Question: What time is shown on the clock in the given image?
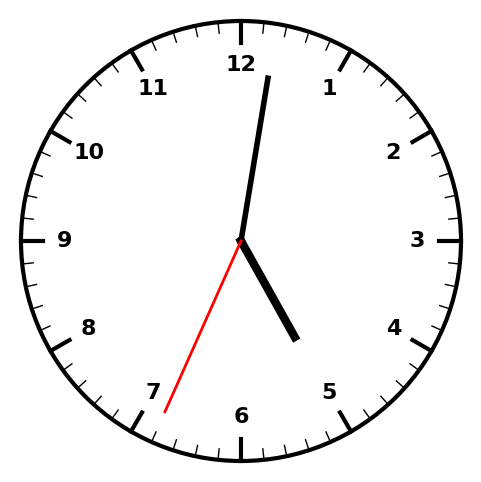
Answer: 05:01:34